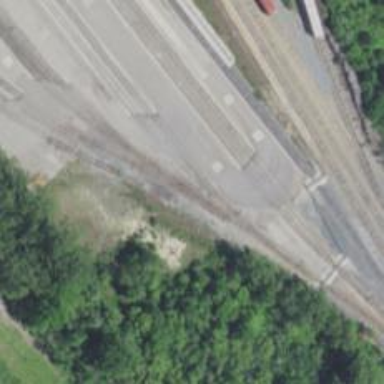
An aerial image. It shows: Rail spur service.